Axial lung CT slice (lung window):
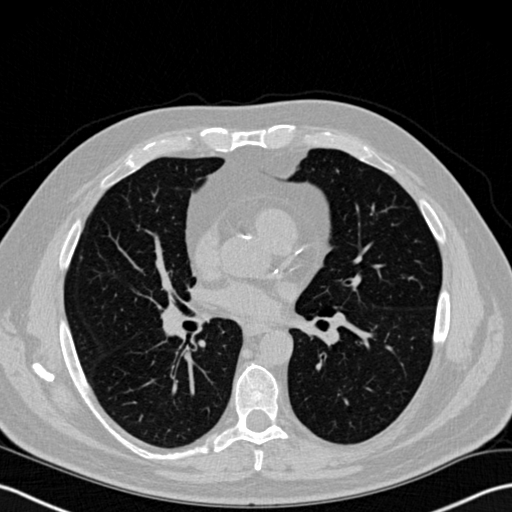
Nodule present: no